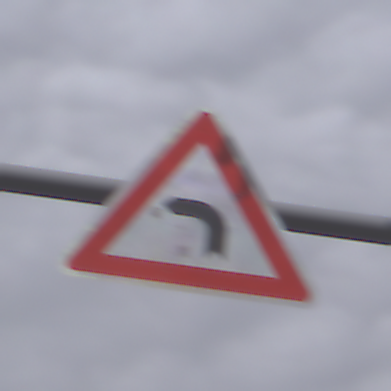
Verkehrszeichen: KurveLinks
Umgebung: Outdoor, Suburban
Tageszeit: Midday
Wetter: Overcast
Licht: Natural
Jahreszeit: NotSpecified
Kontrast: LowContrast